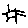
Label: sun